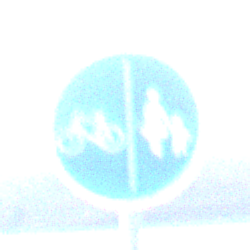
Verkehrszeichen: GetrennterRadUndGehwegRadwegLinks
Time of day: SunriseSunset
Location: Outdoor (RoadRail)
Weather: PartlyCloudy
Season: NotSpecified
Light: Natural